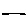
Label: line